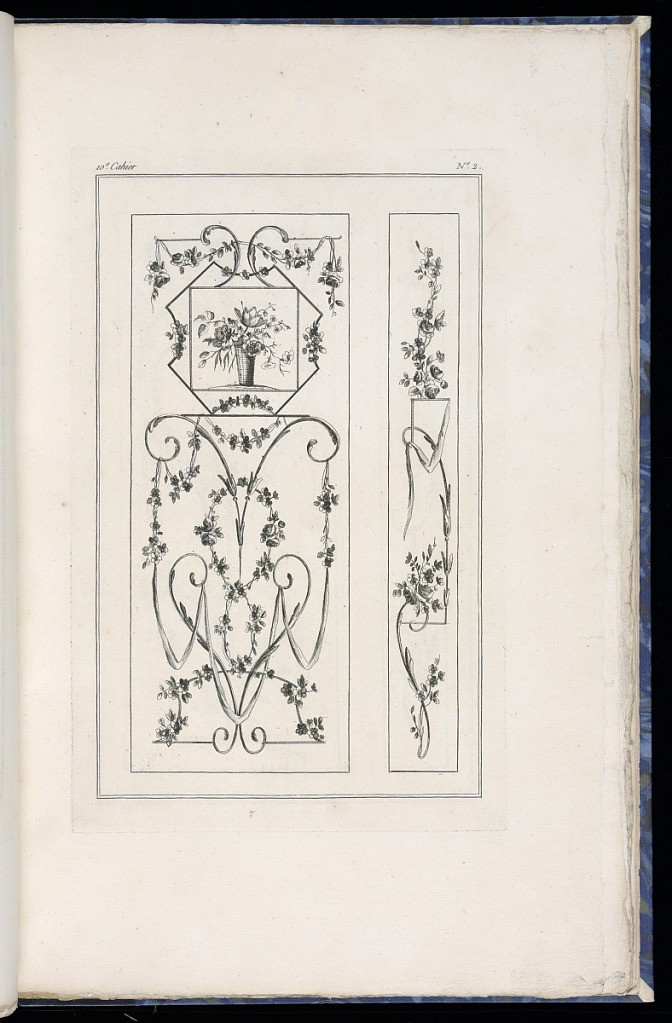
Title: Decorative Panel Designs
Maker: Pierre Ranson, French, 1736–1786
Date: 1777–79
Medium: Etching on paper
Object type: Print
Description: Design for two rectangular decorative panels, a larger one in the center and a narrow one to the right. The panels feature arabesque motifs including scrolling acanthus leaves (rinceaux), fleurons, flowers, leafy branches, and a vase of flowers. The plate is numbered.